Question: I create parent element with a number of 'div' children elements that I then calculate width for in JavaScript, depending on 'data-value' attribute.
If I sum up the calculated width for all children I will end up with 100%. But for some reason children would not really occupy 100% of parent's width: a portion of white pixels appears right after the last child.
This is a Fiddle that demonstrates this: <URL>
Chrome and Firefox render it fine, I face this problem in Safari and Opera (please see the image below).

Besides that, 'overflow' property does not work as expected, as children elements overlap the parent 'div' (again, relevant only in Safari and Opera).
Questions:
1. Is there other (right) way to make children fit parent?
2. Rounded corners and overflow: hidden for the parent, can I make it look the same across all browsers?
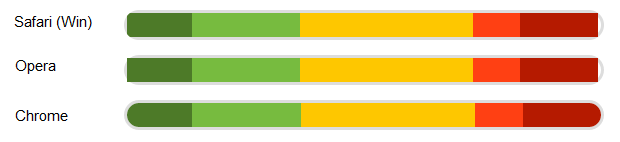
Answer: Added css:
'''
#component>div{height:100%;}
#component>div:first-of-type{border-radius:30px 0 0 30px;}
#component>div:last-of-type{border-radius: 30px;}
'''
Edit in js:
'''
$('#component').children().not(':last').each(function () {
'''
What happens:
The last div will not float left, and will just fill the space that is left.
I added rounded corners to the first and last div to fix the corner issue. the last div has a 30px radius in every corner, because the div is actualy behind the other divs (you can see this with inspect element)
Demo:
<URL>